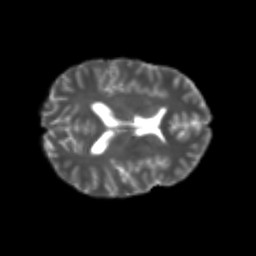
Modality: T2w
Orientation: axial
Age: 24
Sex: male
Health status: healthy
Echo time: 0.074 s